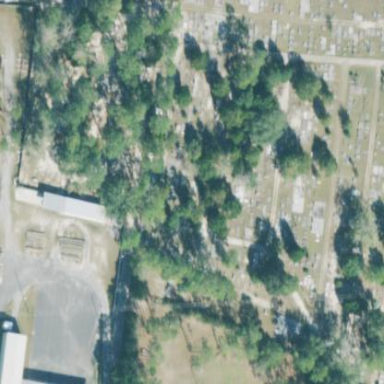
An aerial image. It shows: Cemetery.